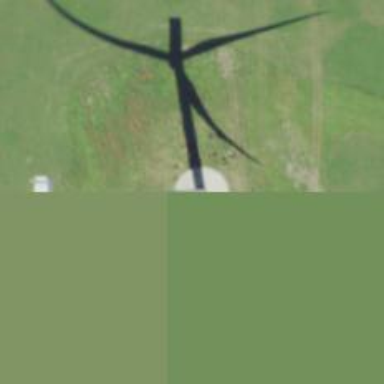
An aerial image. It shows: Wind turbine used as power generator.